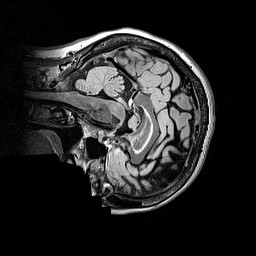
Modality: FLAIR
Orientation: sagittal
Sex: female
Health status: ill
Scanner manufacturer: siemens
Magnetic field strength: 3 T
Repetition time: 5 s
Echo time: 0.388 s